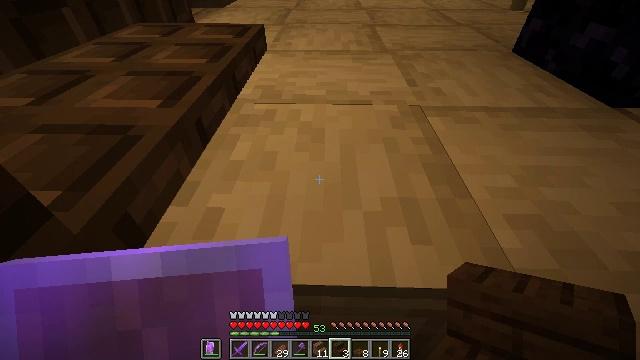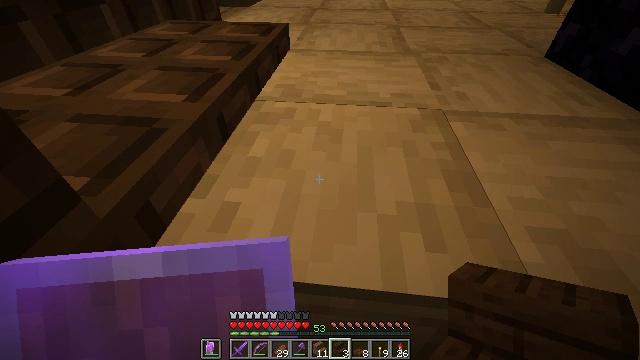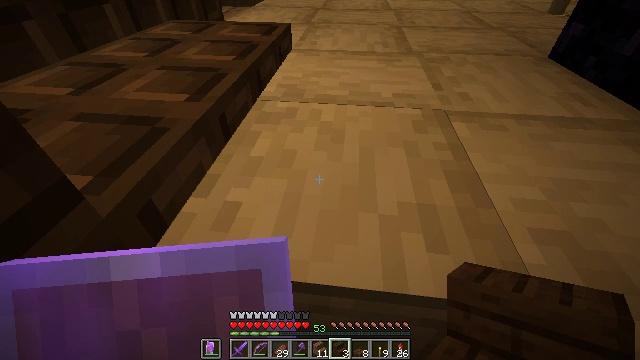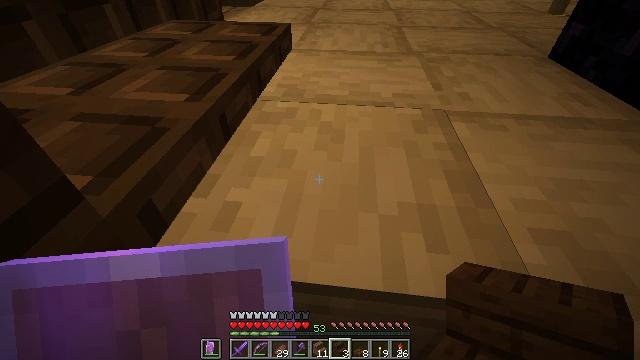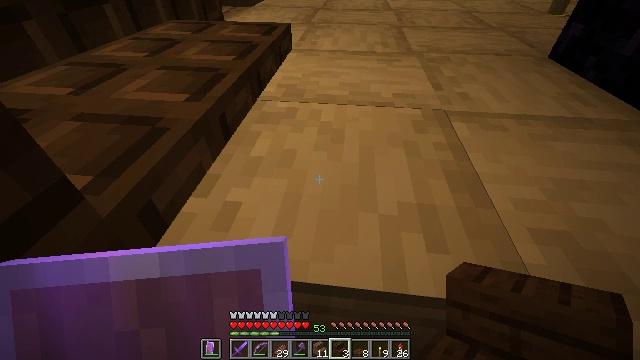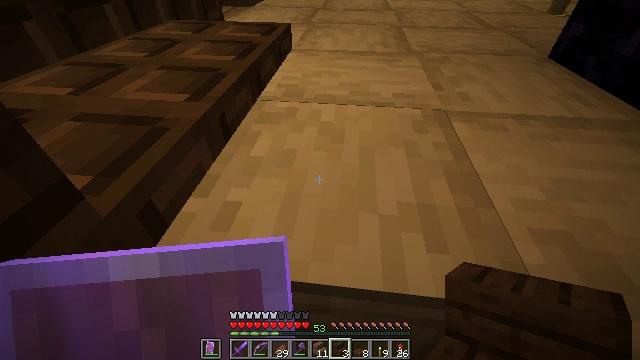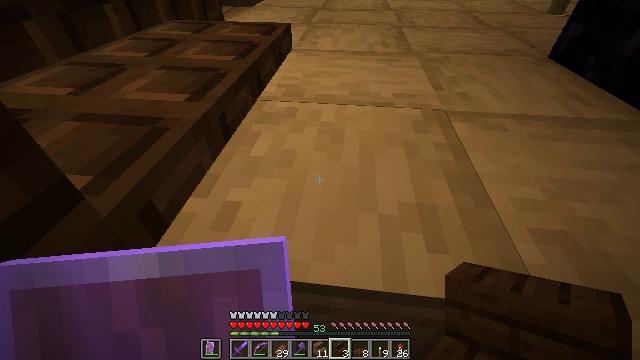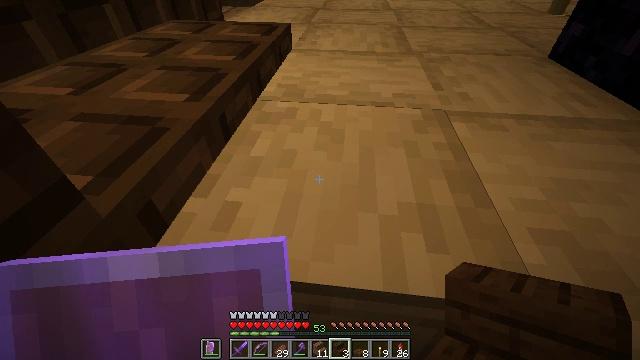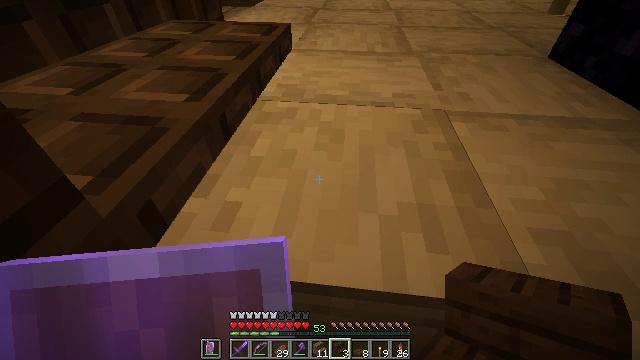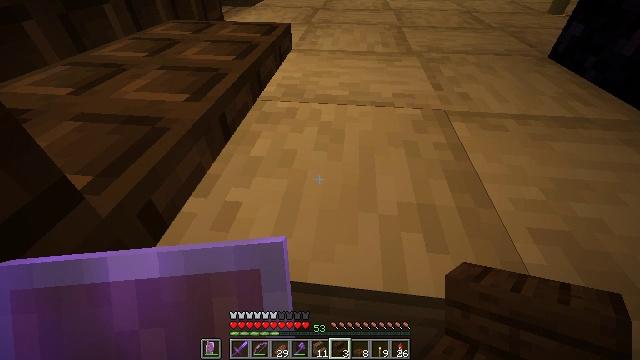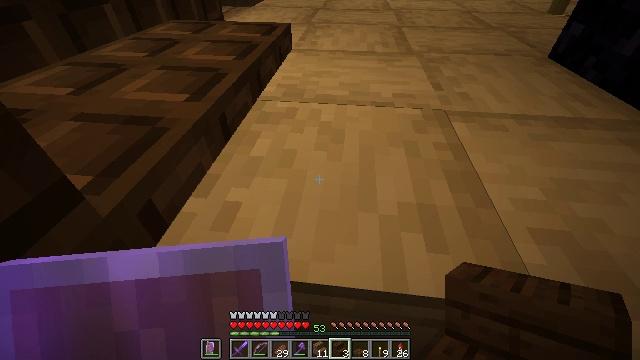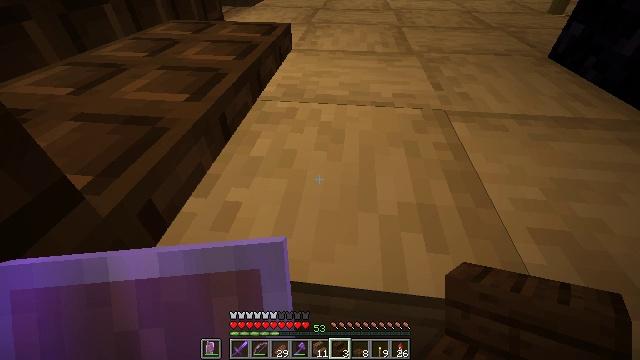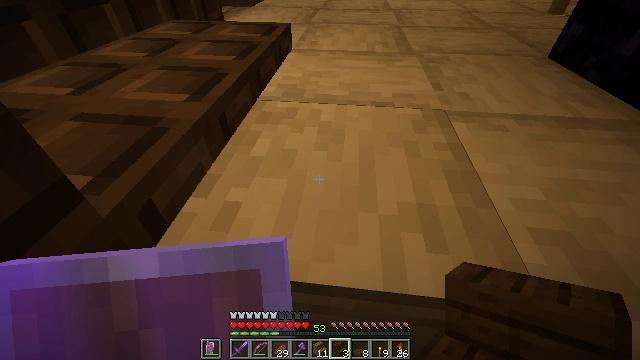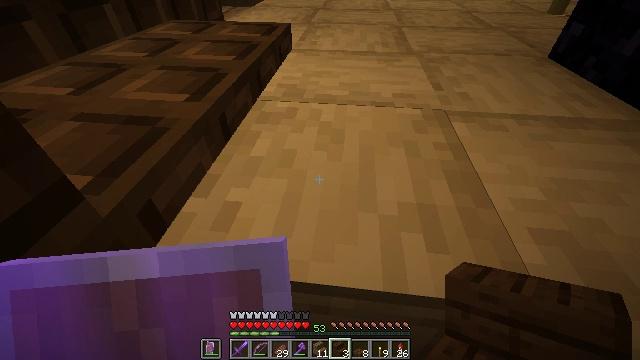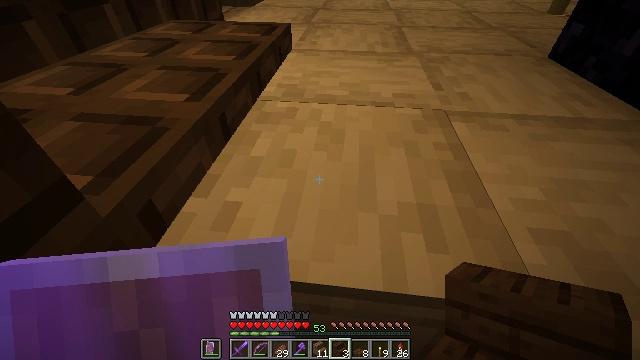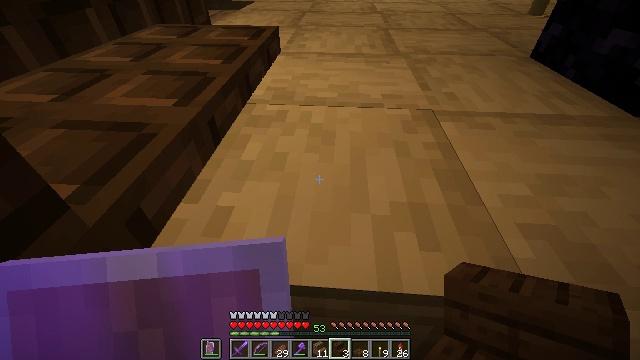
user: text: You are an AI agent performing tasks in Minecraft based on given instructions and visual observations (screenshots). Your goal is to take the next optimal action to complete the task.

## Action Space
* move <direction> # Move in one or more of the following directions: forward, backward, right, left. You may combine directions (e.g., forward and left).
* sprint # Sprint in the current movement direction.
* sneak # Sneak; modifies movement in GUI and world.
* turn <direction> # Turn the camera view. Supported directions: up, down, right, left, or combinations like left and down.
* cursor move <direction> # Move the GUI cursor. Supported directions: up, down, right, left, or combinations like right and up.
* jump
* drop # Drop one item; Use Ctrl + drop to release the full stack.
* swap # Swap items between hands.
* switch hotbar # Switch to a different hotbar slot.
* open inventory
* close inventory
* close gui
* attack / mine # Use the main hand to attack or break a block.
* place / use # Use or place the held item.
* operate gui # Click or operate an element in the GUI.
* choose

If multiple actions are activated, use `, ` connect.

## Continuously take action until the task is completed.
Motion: motion action
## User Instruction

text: Attack the stripped oak log to collect it.
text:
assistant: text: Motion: turn left
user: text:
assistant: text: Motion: no_op
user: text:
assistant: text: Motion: no_op
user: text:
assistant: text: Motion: no_op
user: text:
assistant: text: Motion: no_op
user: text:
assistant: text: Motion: no_op
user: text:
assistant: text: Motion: no_op
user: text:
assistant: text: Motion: no_op
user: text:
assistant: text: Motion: no_op
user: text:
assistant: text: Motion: no_op
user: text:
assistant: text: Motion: no_op
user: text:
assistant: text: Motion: no_op
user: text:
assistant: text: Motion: no_op
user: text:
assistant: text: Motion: no_op
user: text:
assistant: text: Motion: turn right
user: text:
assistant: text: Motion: move forward, turn right
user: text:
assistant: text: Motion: move forward
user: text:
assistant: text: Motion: move forward, jump
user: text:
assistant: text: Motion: move forward, jump
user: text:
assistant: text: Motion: move forward, jump
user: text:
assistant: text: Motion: move forward, jump
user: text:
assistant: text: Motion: move forward
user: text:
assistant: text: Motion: move forward
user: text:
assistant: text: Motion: move forward
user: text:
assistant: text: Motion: move forward
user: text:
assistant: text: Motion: move forward and move right, turn left
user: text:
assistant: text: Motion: move forward and move right, turn left
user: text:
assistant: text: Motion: move forward and move right, turn left
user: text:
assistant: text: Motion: move forward and move right, turn left
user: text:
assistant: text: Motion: move forward and move right, turn left